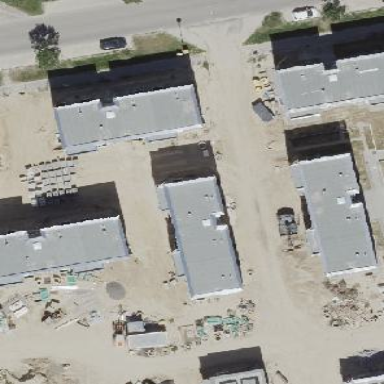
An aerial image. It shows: Block of apartments with flat roofs.